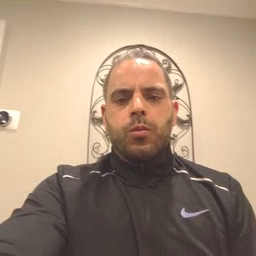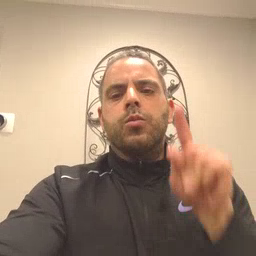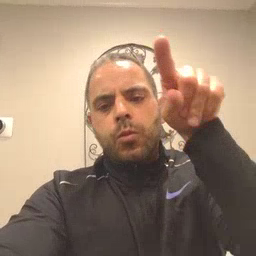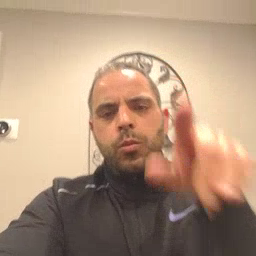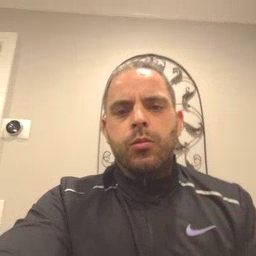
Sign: go